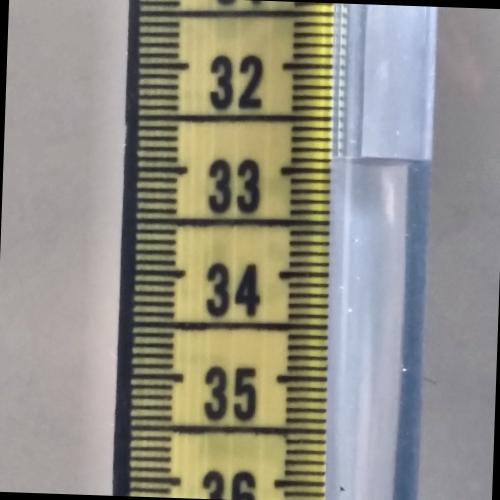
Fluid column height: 32.9 cm